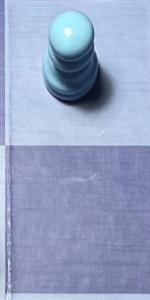
Label: Empty